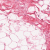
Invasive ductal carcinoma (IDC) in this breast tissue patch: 0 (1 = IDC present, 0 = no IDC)